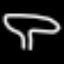
Label: mushroom